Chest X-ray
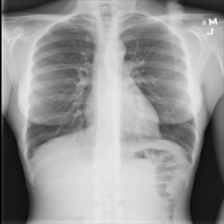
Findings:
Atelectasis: negative
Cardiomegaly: negative
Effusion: negative
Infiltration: negative
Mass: negative
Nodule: negative
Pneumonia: negative
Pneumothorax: negative
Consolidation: negative
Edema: negative
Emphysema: negative
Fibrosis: negative
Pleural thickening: negative
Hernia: negative